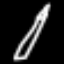
Label: pencil